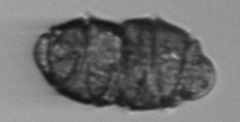
Label: Margalefidinium